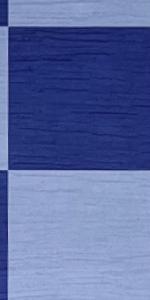
Label: Empty